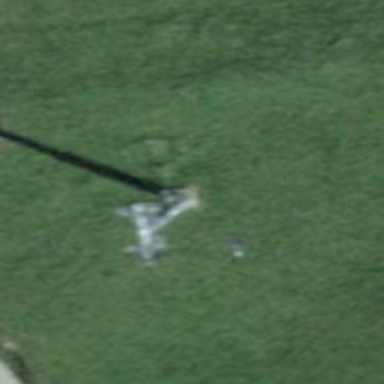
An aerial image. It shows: Pylon for aerialway.